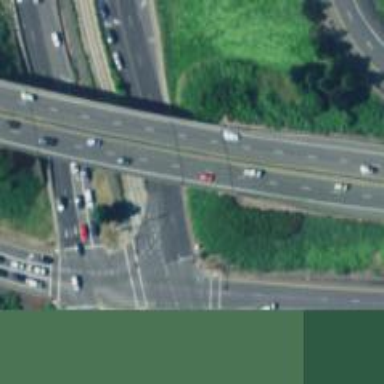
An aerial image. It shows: Busway road.